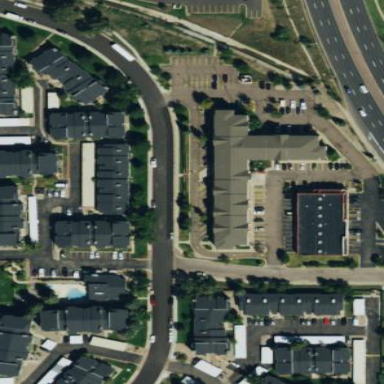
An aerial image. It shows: Residential area with apartments.